Aerial crown-view tile of a tropical tree (Barro Colorado Island, Panama), acquired 20240611:
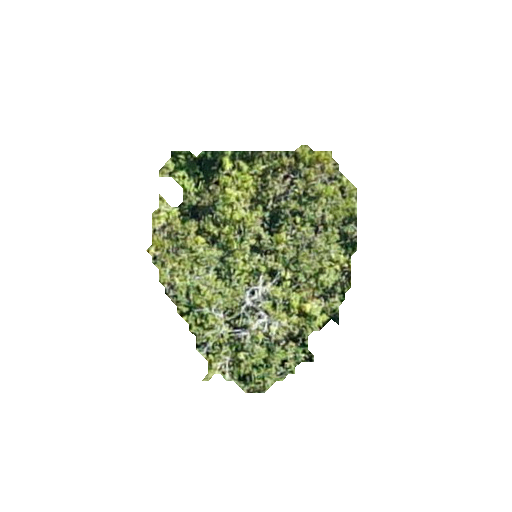
Species: Protium panamense
GBIF accepted scientific name: Protium panamense
Crown area: 58.788 m²